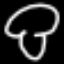
Label: mushroom